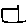
Label: square